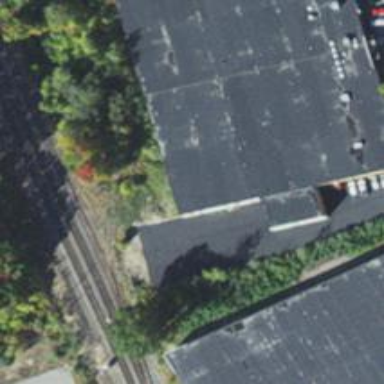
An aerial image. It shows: Abandoned railway.